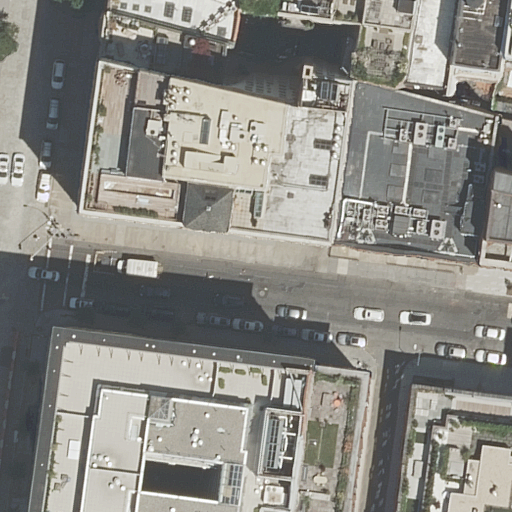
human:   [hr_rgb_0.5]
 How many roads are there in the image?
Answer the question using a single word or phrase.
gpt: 3

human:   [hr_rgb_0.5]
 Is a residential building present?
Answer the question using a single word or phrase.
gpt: yes

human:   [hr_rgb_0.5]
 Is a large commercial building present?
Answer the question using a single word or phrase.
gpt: no

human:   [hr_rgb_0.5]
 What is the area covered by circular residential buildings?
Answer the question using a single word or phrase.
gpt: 0m2

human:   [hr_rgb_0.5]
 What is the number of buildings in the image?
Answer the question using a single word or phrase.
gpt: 12

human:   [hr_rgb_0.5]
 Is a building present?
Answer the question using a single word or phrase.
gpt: yes

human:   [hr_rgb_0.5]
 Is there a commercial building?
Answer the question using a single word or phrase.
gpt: no

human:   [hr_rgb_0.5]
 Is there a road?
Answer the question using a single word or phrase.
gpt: yes

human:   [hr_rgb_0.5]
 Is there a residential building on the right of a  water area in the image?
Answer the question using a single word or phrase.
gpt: no

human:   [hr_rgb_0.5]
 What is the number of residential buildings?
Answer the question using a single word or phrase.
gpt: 12

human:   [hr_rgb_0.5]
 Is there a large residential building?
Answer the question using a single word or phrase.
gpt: yes

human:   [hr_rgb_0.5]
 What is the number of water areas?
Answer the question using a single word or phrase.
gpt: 0

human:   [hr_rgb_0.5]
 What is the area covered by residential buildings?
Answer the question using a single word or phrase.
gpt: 6271m2

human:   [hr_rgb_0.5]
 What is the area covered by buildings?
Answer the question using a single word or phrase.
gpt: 6271m2

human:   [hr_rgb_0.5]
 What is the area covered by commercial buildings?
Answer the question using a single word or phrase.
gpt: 0m2

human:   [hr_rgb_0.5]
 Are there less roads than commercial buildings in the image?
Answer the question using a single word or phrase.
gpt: no

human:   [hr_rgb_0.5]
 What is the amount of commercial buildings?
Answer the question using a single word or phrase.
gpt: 0

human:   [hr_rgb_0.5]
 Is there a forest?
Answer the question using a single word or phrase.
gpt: no

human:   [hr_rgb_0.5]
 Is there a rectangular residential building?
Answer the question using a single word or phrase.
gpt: yes

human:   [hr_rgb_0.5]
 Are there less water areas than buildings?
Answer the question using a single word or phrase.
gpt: yes

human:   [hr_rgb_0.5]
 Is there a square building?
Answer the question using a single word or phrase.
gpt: no

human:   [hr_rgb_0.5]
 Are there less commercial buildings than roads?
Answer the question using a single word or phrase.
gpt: yes

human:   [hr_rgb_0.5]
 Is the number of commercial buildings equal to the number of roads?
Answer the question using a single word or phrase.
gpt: no

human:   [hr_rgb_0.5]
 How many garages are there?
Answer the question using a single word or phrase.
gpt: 0

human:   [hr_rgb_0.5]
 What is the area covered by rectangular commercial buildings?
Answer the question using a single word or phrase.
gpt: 0m2

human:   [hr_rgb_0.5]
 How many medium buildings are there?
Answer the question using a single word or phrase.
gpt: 6

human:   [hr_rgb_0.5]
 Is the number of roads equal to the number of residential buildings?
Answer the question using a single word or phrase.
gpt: no

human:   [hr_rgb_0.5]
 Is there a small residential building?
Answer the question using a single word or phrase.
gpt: yes

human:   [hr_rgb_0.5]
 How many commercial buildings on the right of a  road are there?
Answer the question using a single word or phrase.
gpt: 0

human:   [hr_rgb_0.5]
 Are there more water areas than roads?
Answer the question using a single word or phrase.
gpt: no

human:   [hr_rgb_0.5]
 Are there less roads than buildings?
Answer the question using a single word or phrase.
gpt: yes

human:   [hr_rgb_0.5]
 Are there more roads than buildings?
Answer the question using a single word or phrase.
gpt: no

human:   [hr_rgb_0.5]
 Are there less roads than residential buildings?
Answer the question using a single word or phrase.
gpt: yes

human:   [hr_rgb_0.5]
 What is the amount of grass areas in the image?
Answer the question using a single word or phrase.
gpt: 0

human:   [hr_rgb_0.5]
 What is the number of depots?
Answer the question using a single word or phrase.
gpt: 0

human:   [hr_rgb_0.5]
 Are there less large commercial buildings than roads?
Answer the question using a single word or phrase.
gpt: yes

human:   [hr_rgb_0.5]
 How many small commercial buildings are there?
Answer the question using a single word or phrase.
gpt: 0

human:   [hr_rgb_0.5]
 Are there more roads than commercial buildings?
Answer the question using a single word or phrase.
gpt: yes

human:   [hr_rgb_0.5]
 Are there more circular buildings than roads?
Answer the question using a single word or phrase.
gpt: no

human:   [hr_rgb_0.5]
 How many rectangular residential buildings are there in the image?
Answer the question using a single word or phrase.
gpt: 8

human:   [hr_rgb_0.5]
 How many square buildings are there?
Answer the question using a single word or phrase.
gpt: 0

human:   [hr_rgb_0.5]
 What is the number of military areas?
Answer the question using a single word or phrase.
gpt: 0

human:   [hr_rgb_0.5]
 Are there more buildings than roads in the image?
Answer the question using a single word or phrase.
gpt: yes

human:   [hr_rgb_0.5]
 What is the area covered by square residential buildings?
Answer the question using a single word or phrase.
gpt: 0m2

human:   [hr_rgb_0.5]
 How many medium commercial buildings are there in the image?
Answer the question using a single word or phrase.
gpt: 0

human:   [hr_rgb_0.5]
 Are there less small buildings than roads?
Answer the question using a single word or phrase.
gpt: no

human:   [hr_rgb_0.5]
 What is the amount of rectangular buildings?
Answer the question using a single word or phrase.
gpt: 8

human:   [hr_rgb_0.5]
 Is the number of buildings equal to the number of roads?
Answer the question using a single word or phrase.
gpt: no

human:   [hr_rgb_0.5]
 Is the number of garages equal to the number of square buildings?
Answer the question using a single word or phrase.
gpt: yes

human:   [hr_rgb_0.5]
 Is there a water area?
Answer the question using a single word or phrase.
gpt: no

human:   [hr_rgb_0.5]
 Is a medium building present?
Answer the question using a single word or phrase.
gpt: yes

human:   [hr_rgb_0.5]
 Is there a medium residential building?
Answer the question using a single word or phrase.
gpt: yes

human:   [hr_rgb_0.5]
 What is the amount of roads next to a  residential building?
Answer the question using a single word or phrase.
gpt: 3

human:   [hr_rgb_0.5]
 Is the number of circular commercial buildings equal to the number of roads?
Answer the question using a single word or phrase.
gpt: no

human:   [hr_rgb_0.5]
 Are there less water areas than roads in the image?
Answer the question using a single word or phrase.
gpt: yes

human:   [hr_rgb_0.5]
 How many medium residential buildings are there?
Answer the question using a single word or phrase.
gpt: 6

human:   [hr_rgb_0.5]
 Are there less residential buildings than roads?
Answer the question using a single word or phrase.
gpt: no

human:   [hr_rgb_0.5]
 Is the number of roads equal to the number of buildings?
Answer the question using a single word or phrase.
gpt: no

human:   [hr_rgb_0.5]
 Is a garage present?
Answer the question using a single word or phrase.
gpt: no

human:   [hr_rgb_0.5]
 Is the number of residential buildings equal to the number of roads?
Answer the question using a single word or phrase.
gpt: no

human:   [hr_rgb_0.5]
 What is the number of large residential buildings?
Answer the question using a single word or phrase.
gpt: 3

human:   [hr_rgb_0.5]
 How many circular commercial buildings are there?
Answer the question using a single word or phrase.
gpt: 0

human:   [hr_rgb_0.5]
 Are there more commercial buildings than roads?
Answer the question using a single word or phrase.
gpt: no

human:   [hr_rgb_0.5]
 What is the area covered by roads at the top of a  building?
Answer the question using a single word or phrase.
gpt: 0m2